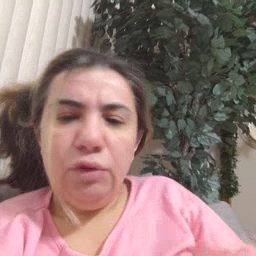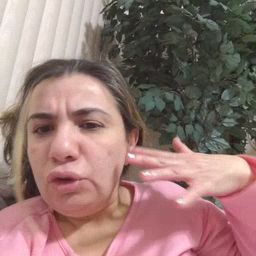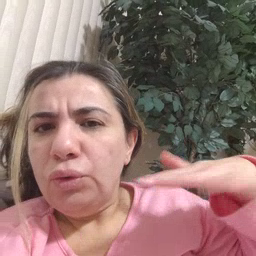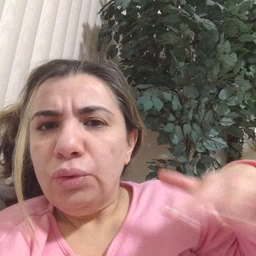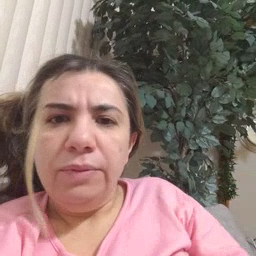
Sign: noisy